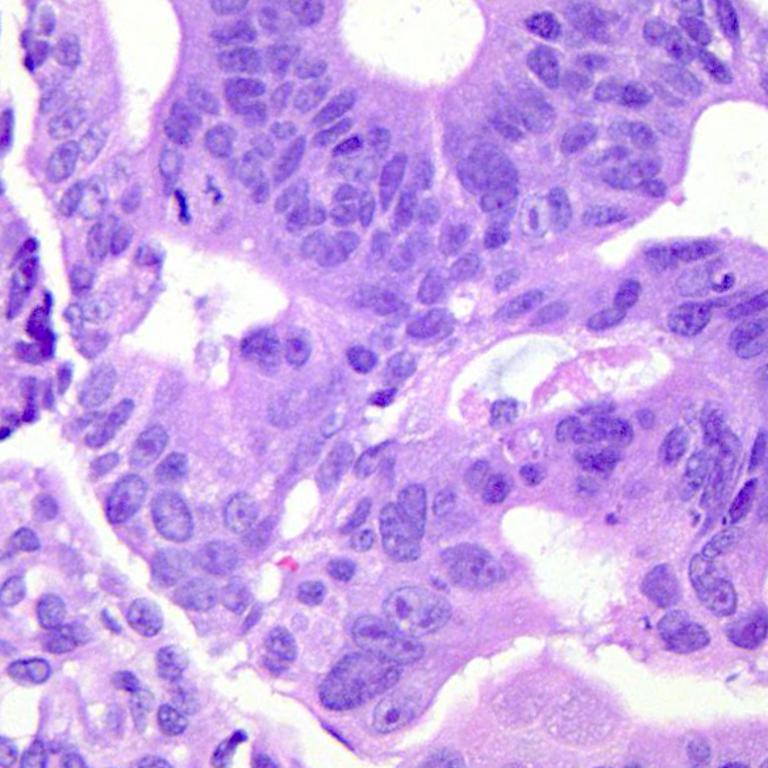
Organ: colon
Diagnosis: adenocarcinomas